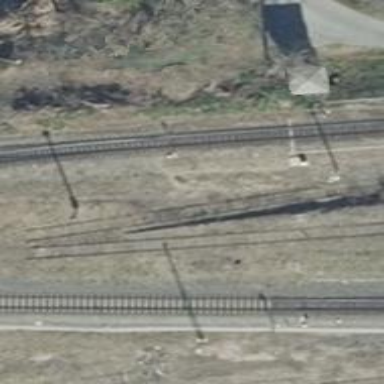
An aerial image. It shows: Railway switch.